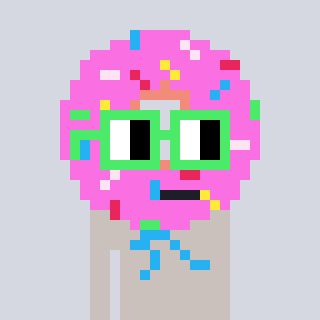
a pixel art character with square light green glasses, a doughnut-shaped head and a foggrey-colored body on a cool background